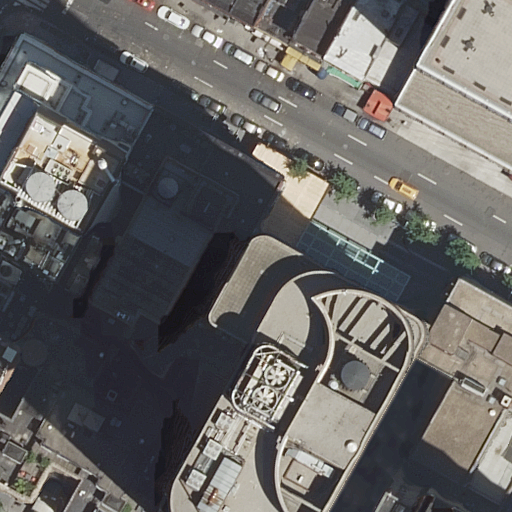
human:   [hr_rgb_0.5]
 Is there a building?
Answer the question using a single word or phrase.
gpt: yes

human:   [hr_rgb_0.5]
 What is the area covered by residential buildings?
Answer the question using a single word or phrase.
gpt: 7599m2

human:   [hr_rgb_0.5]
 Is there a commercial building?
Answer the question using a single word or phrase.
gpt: no

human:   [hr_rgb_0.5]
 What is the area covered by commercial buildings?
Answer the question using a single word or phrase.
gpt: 0m2

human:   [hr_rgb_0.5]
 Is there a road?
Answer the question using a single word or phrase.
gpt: yes

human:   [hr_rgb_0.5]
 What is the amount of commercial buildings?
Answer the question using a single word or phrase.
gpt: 0

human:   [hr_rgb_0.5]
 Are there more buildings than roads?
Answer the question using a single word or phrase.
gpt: yes

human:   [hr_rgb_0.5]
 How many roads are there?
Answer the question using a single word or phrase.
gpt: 1

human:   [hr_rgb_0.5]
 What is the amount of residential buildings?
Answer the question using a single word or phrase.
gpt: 16

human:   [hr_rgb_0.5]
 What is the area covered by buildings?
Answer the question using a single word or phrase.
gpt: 7599m2

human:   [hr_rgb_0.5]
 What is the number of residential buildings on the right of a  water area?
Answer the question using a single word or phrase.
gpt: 0

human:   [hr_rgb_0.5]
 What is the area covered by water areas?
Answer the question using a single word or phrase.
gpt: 0m2

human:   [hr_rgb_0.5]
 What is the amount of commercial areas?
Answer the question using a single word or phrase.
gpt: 0

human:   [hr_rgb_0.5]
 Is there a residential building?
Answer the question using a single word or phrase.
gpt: yes

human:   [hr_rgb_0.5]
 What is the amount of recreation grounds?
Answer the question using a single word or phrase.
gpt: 0

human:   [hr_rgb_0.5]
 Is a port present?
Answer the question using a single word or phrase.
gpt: no

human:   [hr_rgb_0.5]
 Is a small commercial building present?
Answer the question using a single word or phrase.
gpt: no

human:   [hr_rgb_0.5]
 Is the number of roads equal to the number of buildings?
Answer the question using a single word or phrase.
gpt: no

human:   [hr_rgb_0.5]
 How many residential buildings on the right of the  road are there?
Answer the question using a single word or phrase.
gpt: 6

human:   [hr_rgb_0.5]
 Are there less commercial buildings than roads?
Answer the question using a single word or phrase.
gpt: yes

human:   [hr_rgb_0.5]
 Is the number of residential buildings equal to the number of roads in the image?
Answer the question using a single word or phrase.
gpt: no

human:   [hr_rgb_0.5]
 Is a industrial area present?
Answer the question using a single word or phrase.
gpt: no

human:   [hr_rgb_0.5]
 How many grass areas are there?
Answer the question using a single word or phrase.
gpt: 0

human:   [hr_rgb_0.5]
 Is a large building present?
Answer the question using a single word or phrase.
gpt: yes

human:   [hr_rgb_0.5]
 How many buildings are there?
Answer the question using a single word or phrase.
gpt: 16

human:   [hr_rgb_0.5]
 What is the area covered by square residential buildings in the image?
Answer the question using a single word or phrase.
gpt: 0m2

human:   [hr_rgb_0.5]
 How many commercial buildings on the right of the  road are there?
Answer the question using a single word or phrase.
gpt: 0

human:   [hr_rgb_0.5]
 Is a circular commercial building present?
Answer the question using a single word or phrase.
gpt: no

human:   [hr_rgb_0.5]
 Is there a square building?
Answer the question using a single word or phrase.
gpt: no

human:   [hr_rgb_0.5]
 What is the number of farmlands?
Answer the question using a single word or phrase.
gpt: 0

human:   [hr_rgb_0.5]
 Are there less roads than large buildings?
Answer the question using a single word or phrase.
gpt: yes

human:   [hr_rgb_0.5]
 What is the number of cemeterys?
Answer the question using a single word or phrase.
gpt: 0

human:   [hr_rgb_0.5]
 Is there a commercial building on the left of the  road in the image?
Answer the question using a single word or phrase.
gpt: no

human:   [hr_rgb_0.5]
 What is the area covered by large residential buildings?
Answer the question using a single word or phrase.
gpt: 6683m2

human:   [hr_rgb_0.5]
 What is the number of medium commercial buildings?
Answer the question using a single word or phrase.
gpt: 0

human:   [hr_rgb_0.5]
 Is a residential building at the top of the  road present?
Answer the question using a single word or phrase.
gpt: yes

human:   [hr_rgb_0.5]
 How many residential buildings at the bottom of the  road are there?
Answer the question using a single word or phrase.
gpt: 7

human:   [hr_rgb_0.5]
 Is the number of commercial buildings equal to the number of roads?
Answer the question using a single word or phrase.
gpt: no

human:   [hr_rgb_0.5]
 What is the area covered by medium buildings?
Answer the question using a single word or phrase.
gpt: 683m2

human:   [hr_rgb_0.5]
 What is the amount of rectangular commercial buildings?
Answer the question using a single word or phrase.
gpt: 0

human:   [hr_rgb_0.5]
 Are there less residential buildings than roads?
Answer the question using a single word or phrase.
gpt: no

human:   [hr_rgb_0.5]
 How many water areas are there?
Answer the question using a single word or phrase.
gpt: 0

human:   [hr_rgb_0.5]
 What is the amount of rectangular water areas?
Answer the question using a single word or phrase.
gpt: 0

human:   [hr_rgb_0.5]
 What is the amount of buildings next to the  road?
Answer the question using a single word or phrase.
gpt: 16

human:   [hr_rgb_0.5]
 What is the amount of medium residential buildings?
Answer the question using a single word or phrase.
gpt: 4

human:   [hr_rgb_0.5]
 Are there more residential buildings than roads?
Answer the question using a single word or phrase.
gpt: yes

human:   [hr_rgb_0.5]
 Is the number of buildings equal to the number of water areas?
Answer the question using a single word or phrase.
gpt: no

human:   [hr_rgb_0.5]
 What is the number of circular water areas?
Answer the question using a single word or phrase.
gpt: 0

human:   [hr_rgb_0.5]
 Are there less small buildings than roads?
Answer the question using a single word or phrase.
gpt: no

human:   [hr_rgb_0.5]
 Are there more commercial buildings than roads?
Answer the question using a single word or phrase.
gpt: no

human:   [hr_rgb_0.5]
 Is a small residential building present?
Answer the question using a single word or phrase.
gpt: yes

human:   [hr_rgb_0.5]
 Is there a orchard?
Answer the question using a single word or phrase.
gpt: no

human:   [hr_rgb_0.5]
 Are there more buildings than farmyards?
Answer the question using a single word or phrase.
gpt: yes

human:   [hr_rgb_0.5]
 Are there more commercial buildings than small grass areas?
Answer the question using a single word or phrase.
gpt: no

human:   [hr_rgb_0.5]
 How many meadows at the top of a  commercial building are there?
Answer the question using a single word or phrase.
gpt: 0

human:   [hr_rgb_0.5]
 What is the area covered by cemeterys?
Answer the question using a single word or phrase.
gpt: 0m2

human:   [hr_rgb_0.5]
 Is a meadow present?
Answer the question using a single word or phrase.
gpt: no

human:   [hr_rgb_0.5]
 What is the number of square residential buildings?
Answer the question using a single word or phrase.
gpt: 0

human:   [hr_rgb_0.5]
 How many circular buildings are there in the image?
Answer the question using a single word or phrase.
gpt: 0

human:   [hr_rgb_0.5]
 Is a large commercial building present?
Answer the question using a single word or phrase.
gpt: no

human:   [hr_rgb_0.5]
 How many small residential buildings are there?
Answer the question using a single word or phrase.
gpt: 6

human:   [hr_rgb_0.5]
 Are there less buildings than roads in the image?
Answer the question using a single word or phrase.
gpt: no

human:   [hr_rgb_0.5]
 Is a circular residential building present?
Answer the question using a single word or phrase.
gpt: no

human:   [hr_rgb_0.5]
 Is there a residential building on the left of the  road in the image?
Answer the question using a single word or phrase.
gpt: yes